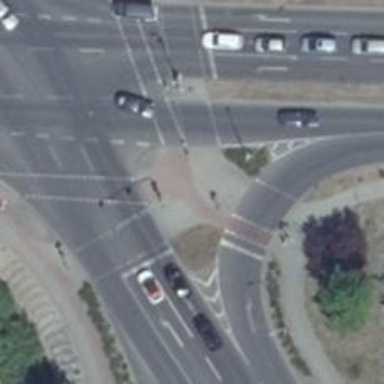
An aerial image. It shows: Uncontrolled crossing with pedestrian island.